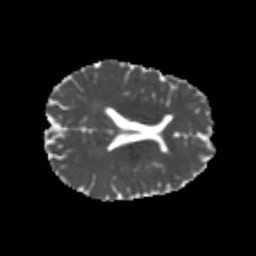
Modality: MD
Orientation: axial
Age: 26
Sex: male
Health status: healthy
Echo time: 0.074 s